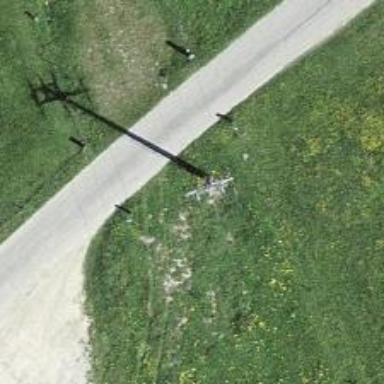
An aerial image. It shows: Concrete power pole.